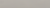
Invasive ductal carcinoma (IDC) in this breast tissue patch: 0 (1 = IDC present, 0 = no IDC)